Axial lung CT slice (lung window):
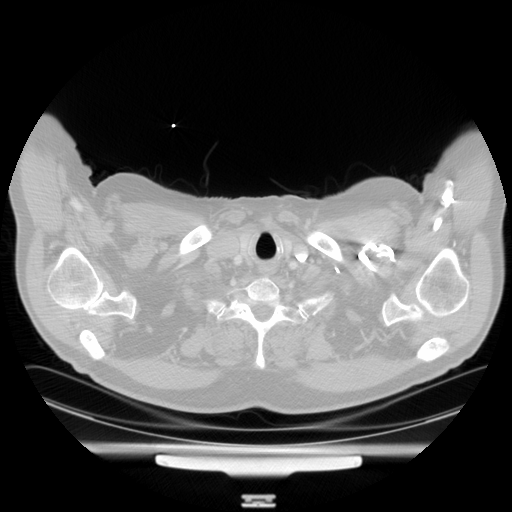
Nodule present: no